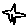
Label: star